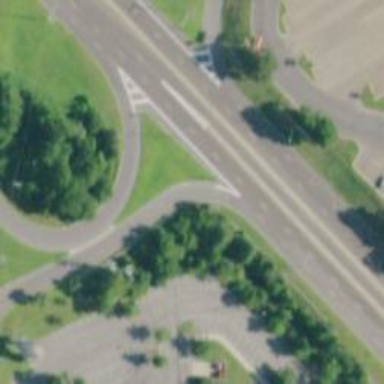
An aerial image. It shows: Primary link road with asphalt surface.